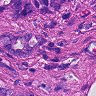
Metastatic tissue present: yes